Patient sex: F
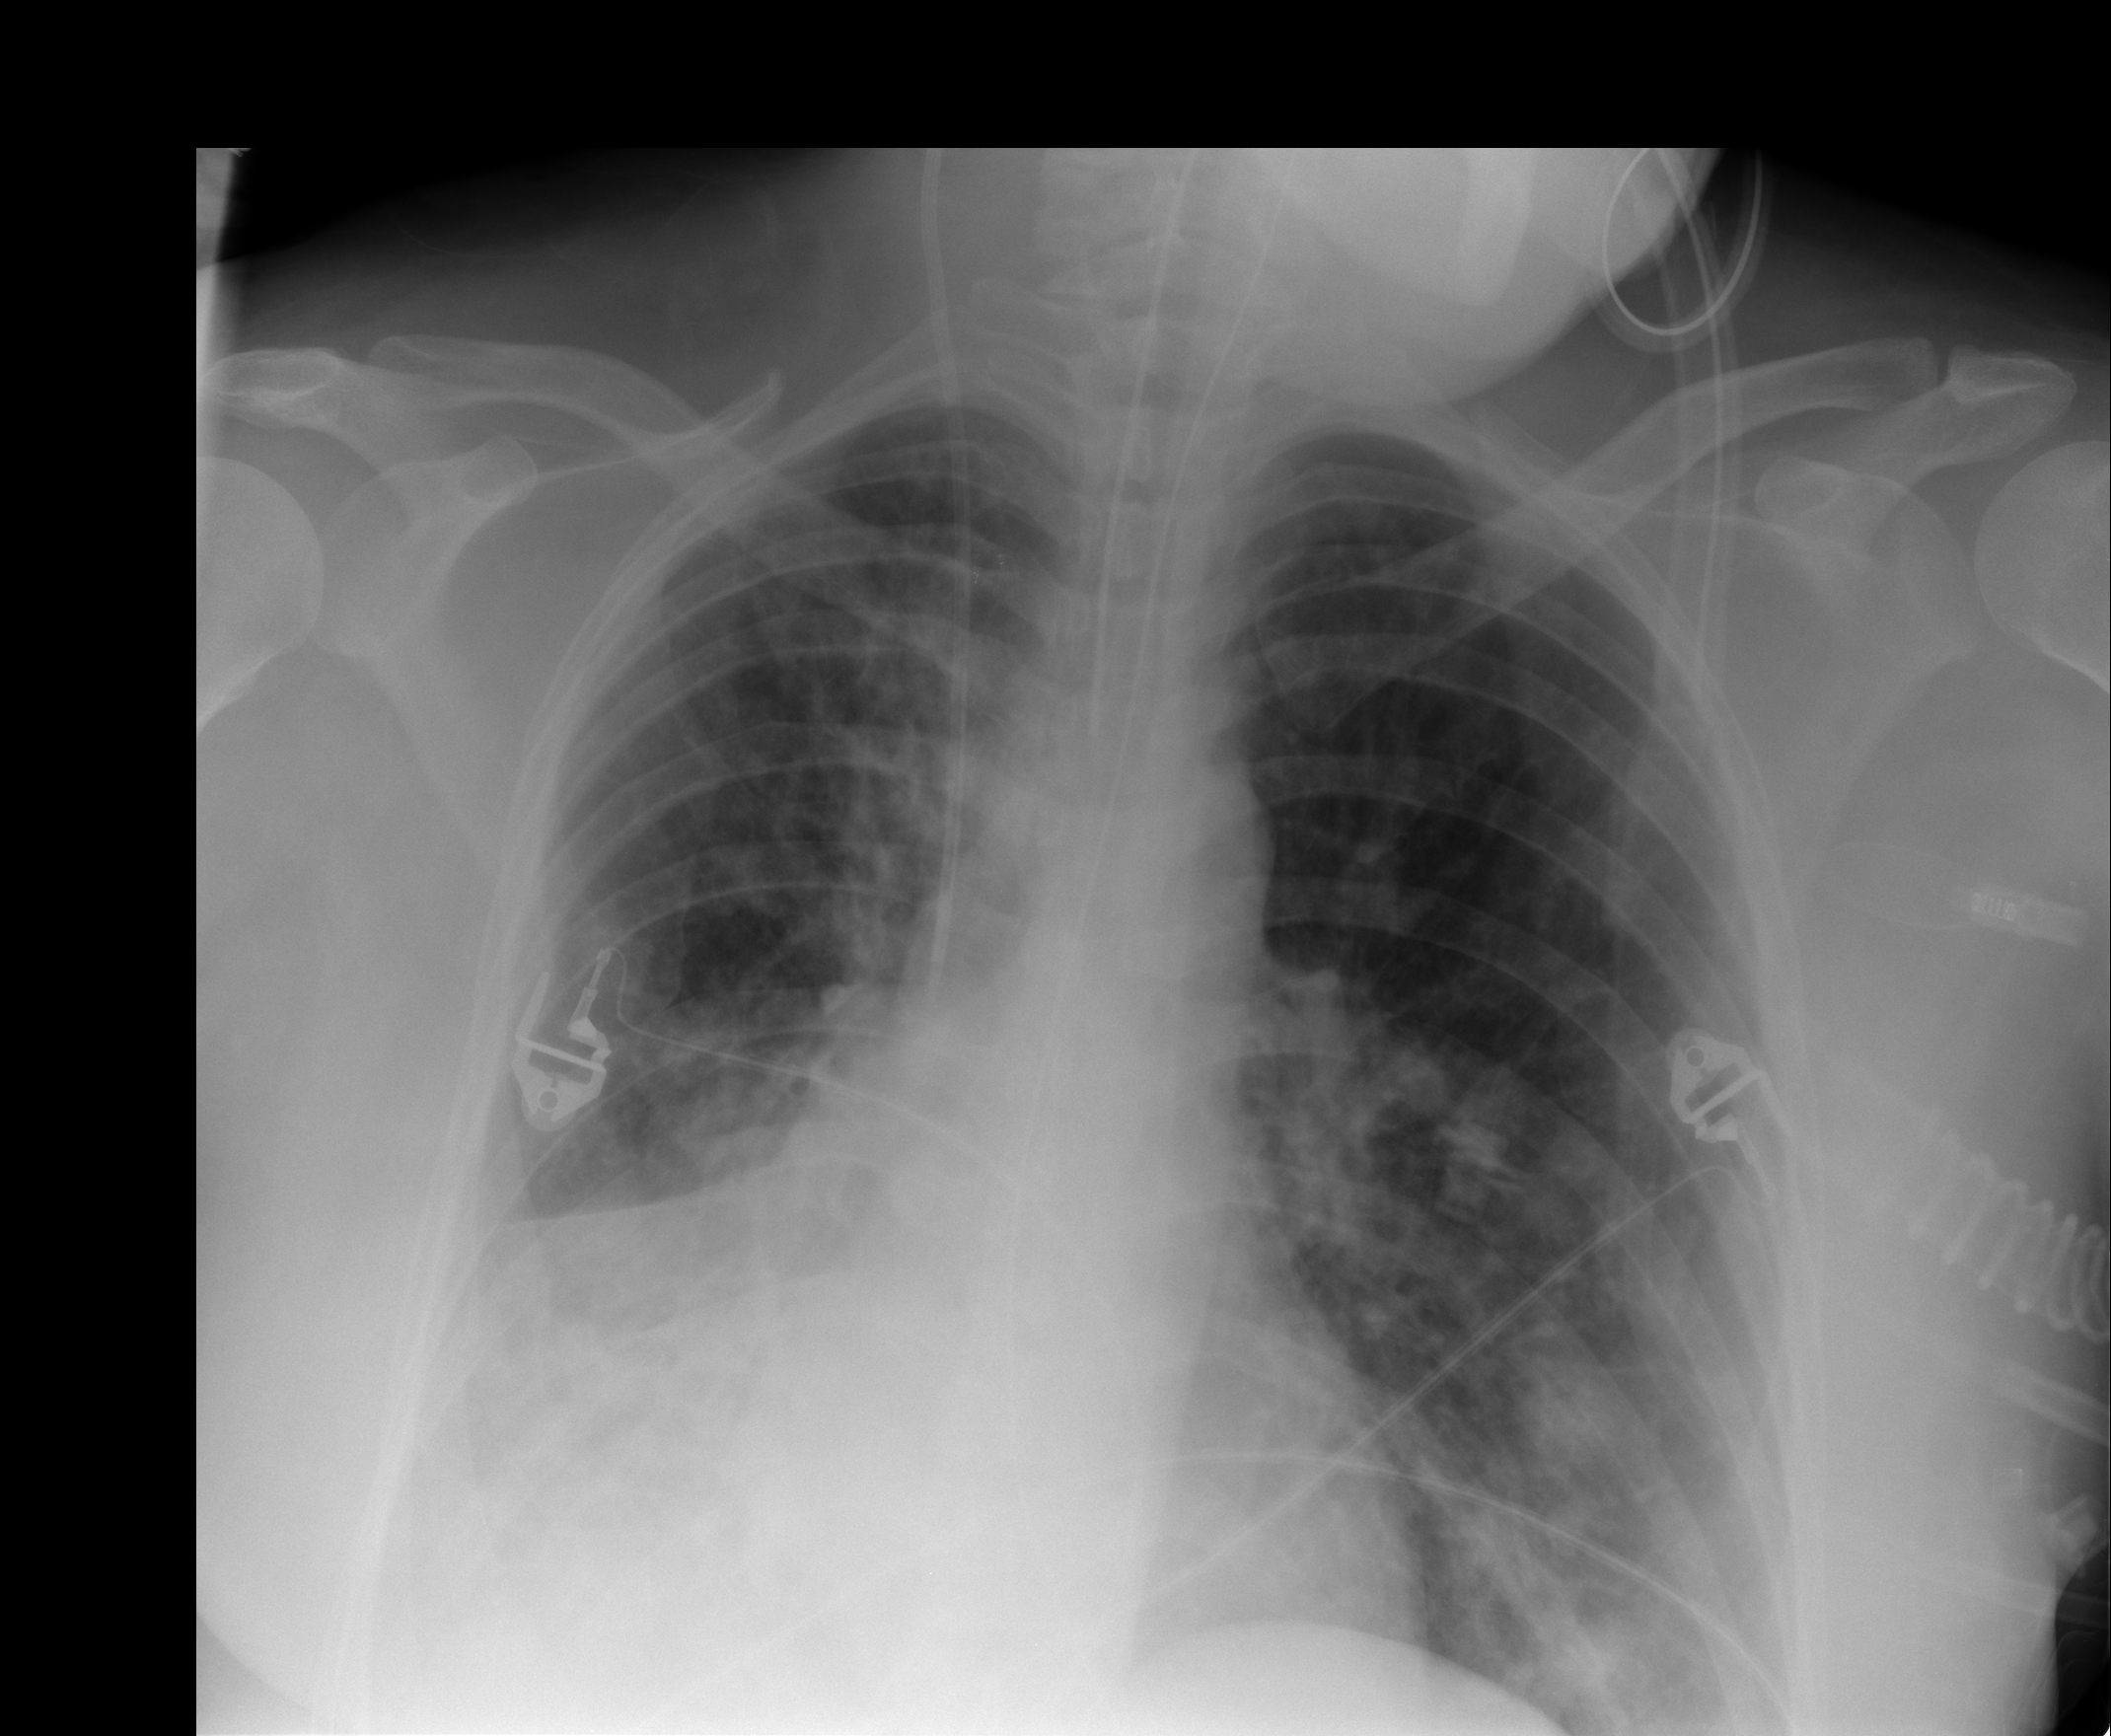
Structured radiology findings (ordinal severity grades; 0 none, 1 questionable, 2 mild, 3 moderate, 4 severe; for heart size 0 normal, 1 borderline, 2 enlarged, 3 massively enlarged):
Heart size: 0
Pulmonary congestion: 3
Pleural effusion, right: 0
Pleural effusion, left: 0
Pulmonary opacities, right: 3
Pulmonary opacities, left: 2
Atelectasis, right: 2
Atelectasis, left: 2